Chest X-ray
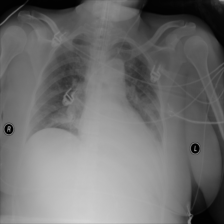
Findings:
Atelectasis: negative
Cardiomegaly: negative
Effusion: negative
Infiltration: negative
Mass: negative
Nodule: negative
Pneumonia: negative
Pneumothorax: negative
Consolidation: negative
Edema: negative
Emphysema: negative
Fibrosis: negative
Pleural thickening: negative
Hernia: negative